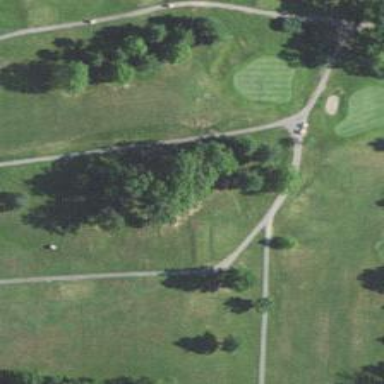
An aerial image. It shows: Service road designated as golf cart path.